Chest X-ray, PA view. Patient: 33 years old, sex M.
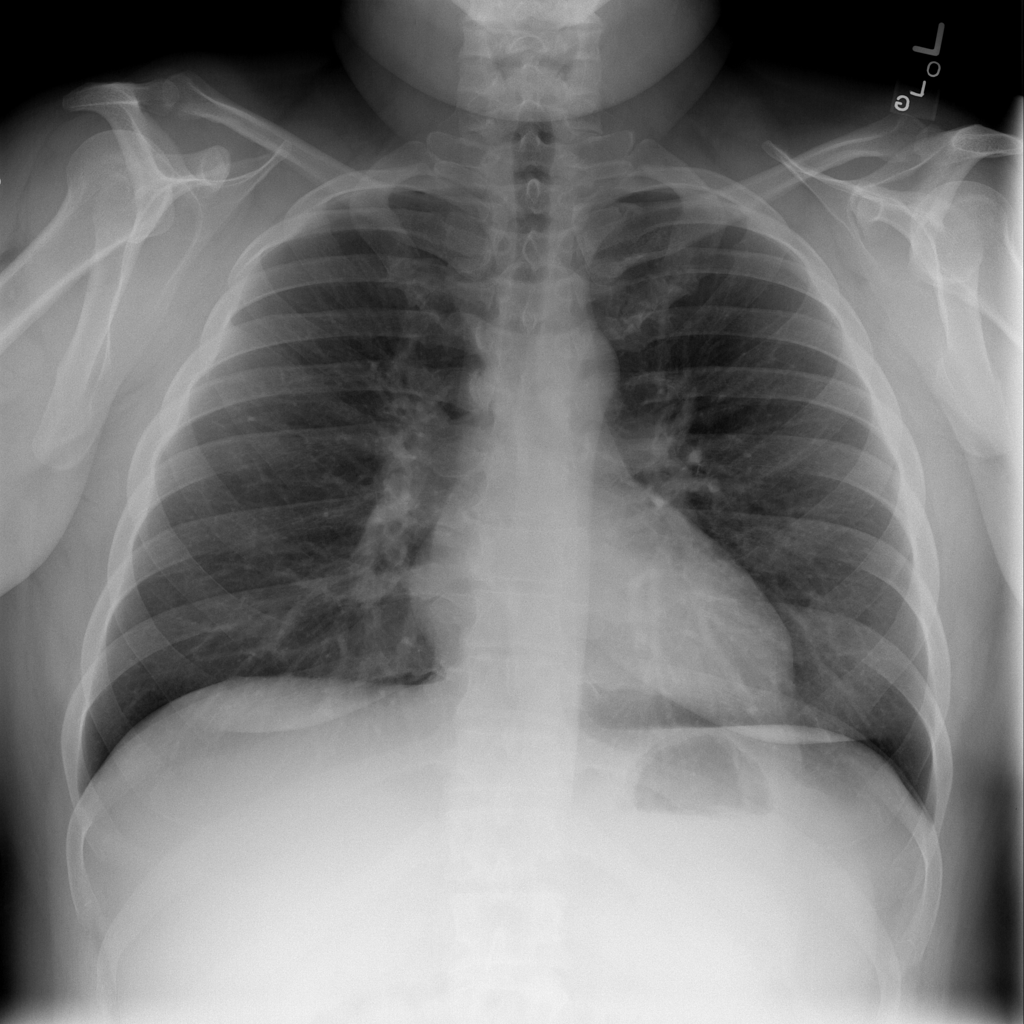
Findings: No Finding